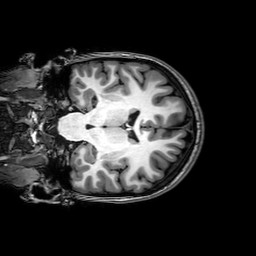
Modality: T1w
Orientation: coronal
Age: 19
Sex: female
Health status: healthy
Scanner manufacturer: philips
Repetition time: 0.008315 s
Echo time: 0.00383 s